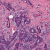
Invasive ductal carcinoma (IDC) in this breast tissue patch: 1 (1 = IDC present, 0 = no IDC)